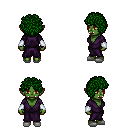
a pixel art fantasy rpg character, female body template, orc, green skin, purple robe, red pants, green curly afro hairstyle, white cloth bracers, white slippers, four views (front, back, left, right), 2x2 character sprite sheet, small pixel art, hard edges, no anti-aliasing